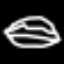
Label: frog